Question: Is it possible to block appearing of notification screen by swiping from top edge of screen on iPhone when my application is in foreground state. Doesn't this break iOS HIG rules?

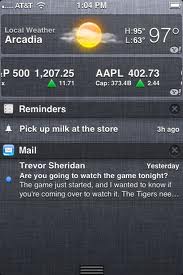
Answer: (And you can't.)
There is a way to keep it from appearing immediately, however: . When you do this, the system will first show a little grabby thingy when the user swipes down from the top. If the user swipes again, Notification Center will show.